Question: I am using feedforward, backpropagation, multilayer neural network and I am using sigmoid function as a activation function which is having range of -1 to 1. But the minimum error is not going below 5.8 and I want so less, you can see the output after 100000 iterations.

I think this is because of my output range is above 1, and sigmoid functions range is only -1 to 1. Can anybody suggest me how i can overcome this problem as my desired output range is 0 to 2.5. Suggest me which activation function will be best for this range.
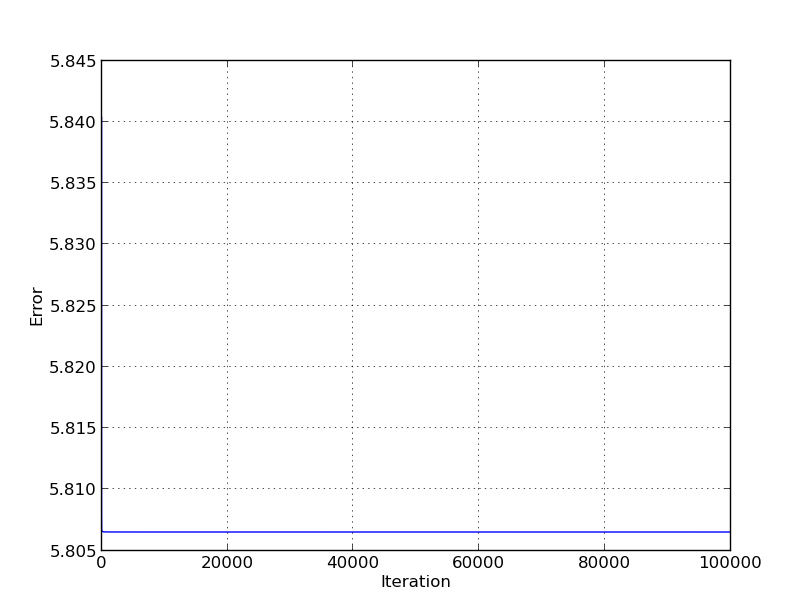
Answer: If you are seeking to reduce output error, there are a couple of things to look at tweaking a node's activation function.
First, do you have a bias node? Bias nodes have several implications, but - most relevant to this discussion - they allow the network output to be translated to the desired output range. As <URL> states:
> The use of biases in a neural network increases the capacity of the network to solve problems by allowing the hyperplanes that separate individual classes to be offset for superior positioning.
This post provides a very good discussion:
<URL>.
This one is good, too: <URL>
Second method: it often helps to normalize your inputs and outputs. As you note, your sigmoid offers a range of +/- 1. This small range can be problematic when trying to learn functions that have a range of 0 to 1000 (for example). To aid learning, it's common to scale and translate inputs to accommodate the node activation functions. In this example, one might divide the range by 500, yielding a 0 to 2 range, and then subtract 1 from this range. In this manner, the inputs have been normalized to a range of -1 to 1, which better fits the activation function. Note that network output should be denormalized: first, add +1 to the output, then multiply by 500.
In your case, you might consider scaling the inputs by 0.8, then subtracting 1 from the result. You would then add 1 to the network output, and then multiply by 1.25 to recover the desired range. Note that this method may be easiest to accomplish since it does not directly change your network topology like the addition of bias would.
Finally, have you experimented with changing the number of hidden nodes? Although I believe the first two options are better candidates for improving performance, you might give this one a try. (Just as a point of reference, I can't recall an instance in which modifying the activation function's shape improved network response more than option 1 and 2.)
Here are some good discussion of hidden layer/node configuration:
<URL>
<URL>
24 inputs make your problem a high-dimensional one. Ensure that your training dataset adequately covers the input state space, and ensure that you are your test data and training data are drawn from similarly representative populations. (Take a look at the "cross-validation" discussions when training neural networks).